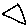
Label: triangle